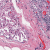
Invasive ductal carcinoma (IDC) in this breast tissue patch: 1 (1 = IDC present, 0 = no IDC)